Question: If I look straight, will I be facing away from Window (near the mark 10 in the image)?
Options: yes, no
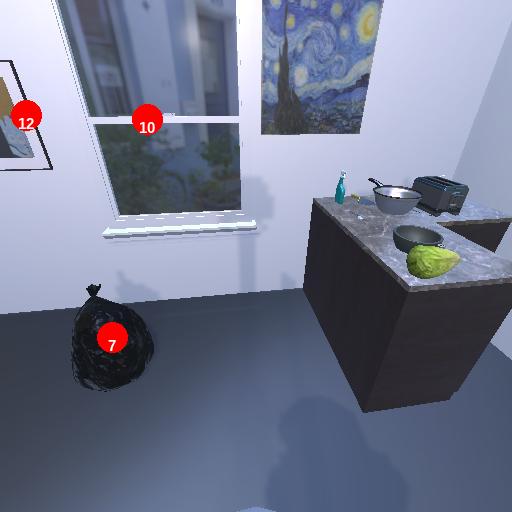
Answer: yes